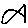
Label: fish